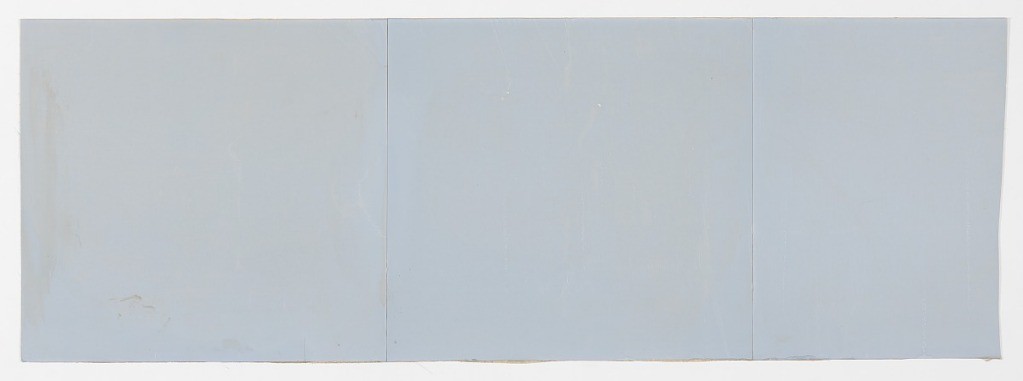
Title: Overdoor Panel from 'Eldorado'
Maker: Zuber & Cie, Rixheim, Alsace, France, founded 1797
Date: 1849
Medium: painted paper
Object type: overdoor panel
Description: Unprinted blue sky. Part of a set of 24 scenic panels and 5 plain overdoors in pattern "Eldorado", which depicts the mythical city of El Dorado and a combination of Gothic architecture, temple ruins, mountainscapes, heavy vegetation of flowers and trees, and peacocks.